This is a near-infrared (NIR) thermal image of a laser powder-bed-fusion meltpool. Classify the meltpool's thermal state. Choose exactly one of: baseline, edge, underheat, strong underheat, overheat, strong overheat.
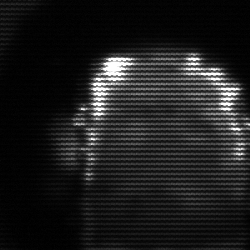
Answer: baseline